Aerial crown-view tile of a tropical tree (Barro Colorado Island, Panama), acquired 20250124:
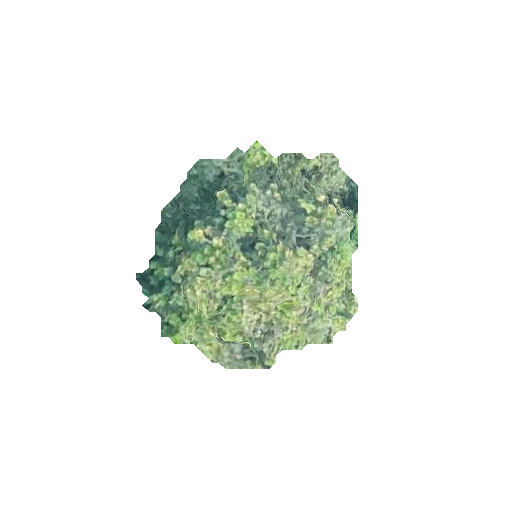
Species: Anacardium excelsum
GBIF accepted scientific name: Anacardium excelsum
Crown area: 55.601 m²